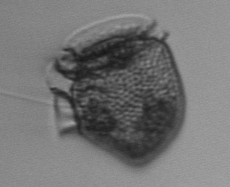
Label: Dinophysis_norvegica